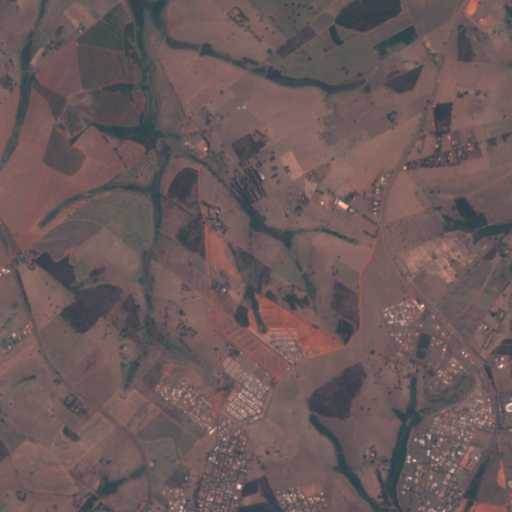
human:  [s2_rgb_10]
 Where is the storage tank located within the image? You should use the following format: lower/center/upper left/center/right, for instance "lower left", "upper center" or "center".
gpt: The storage tank is located in the lower right of the image.
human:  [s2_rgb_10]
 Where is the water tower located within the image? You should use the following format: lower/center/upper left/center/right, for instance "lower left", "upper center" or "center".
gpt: The water tower is located in the lower right of the image.
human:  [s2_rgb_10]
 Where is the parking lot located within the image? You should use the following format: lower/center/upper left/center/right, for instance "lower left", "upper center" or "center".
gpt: There is no parking lot in the image.